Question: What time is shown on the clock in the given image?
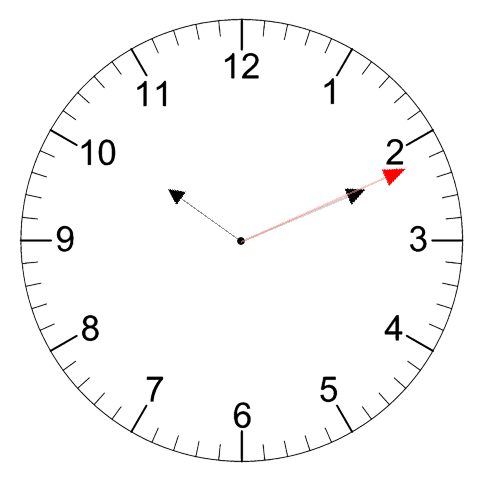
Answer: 10:11:11